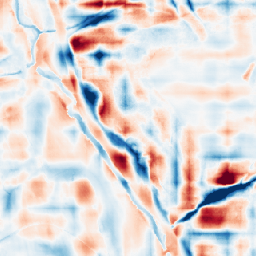
Category: wavelet
Decomposition family: wavelet_reverse_biorthogonal
Decomposition parameters: wavelet: rbio4.4
level: 5
Upsampling method: nearest
Upsampling parameters: scale: 8
Upsampling scale: 8